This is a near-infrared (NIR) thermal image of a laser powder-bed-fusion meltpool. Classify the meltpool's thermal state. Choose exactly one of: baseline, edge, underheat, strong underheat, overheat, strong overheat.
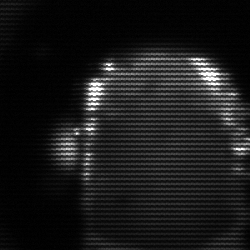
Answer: baseline